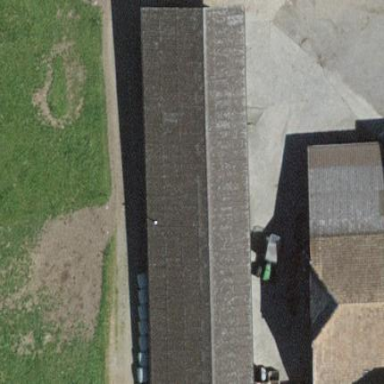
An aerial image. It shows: Barn.